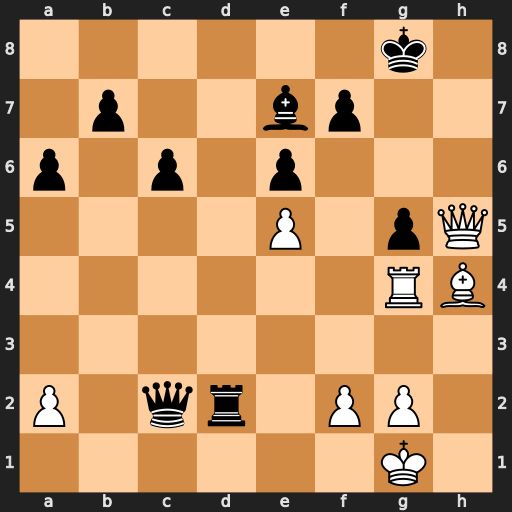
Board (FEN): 6k1/1p2bp2/p1p1p3/4P1pQ/6RB/8/P1qr1PP1/6K1
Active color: w
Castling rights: -
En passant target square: -
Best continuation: Bxg5 Bxg5 Rxg5+ Kf8 Qh8+